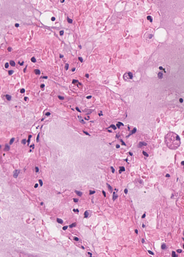
Tumor epithelial tissue: no
Tumor-associated stroma tissue: no
Normal tissue: yes